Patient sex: F
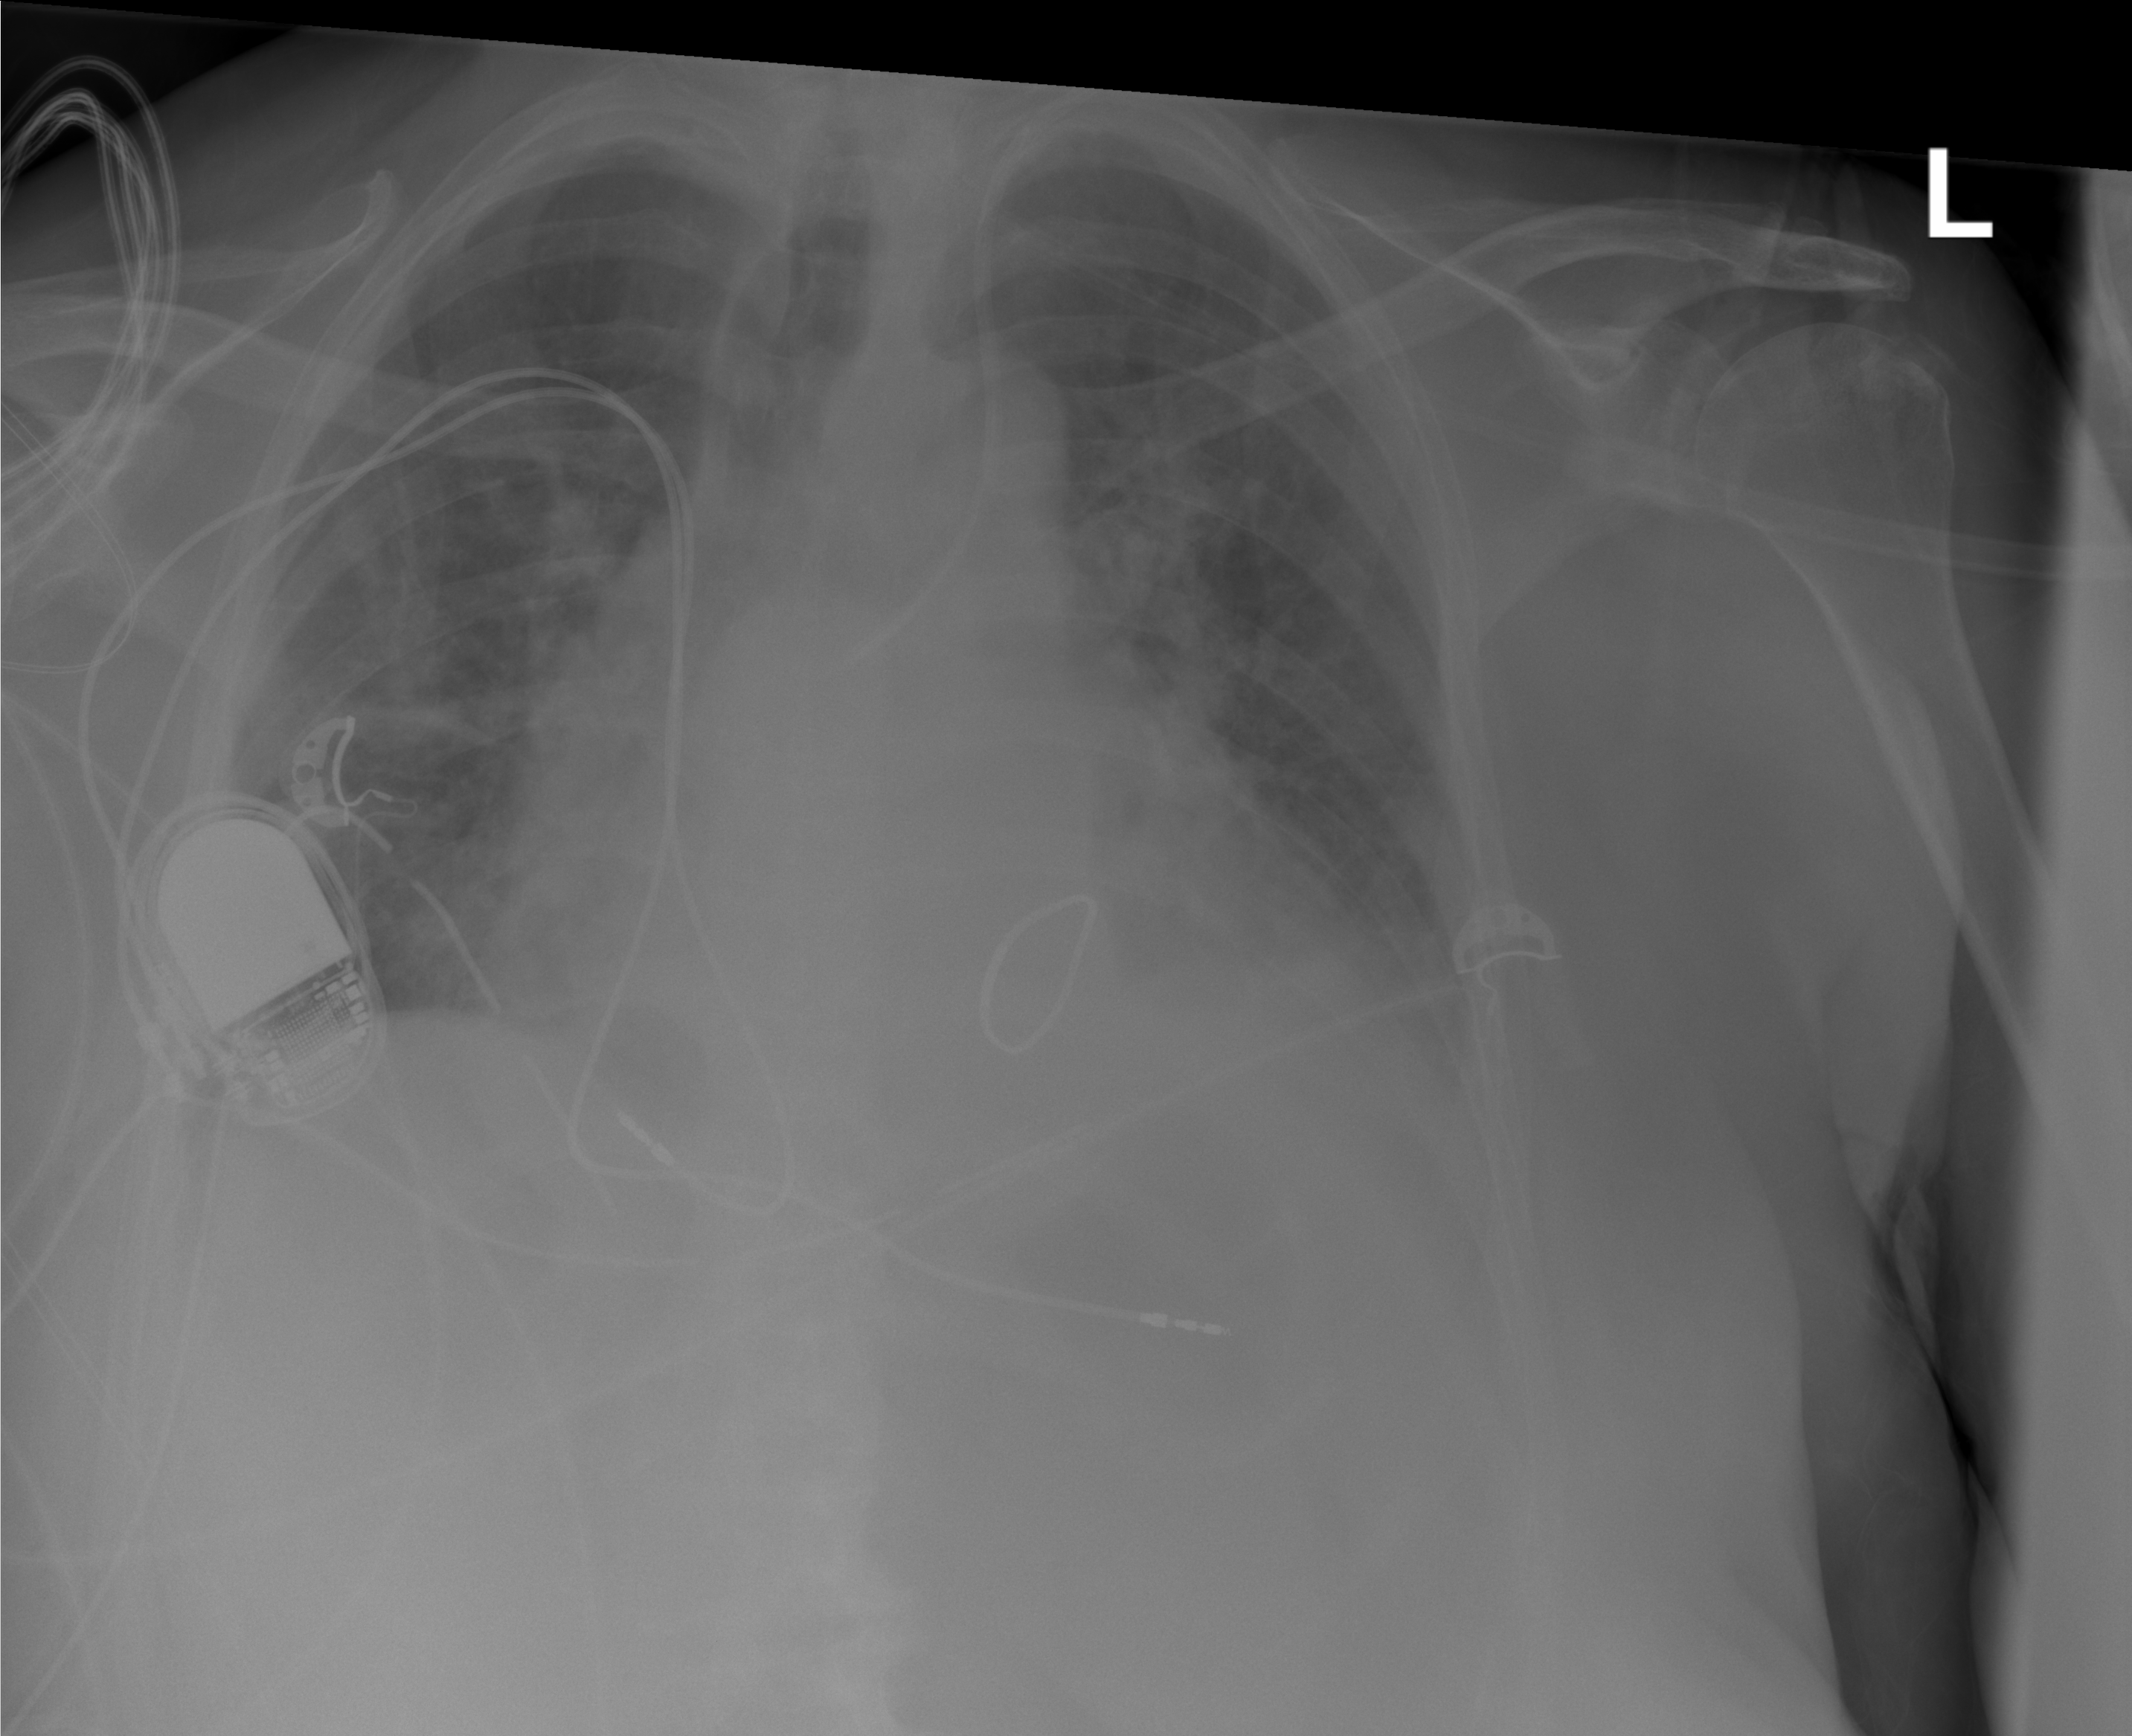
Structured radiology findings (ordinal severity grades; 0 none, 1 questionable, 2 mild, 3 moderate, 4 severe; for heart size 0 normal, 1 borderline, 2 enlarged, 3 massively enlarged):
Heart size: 1
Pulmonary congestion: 1
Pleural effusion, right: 1
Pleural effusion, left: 2
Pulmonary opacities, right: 2
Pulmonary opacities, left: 2
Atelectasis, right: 2
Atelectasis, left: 2